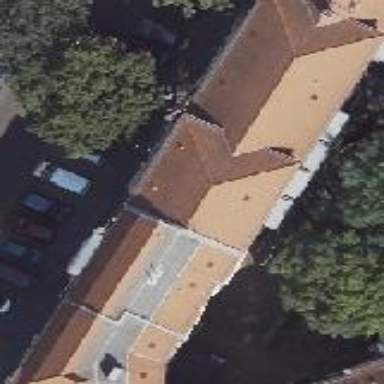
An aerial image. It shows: Pyramidal-shaped roof of apartment building.